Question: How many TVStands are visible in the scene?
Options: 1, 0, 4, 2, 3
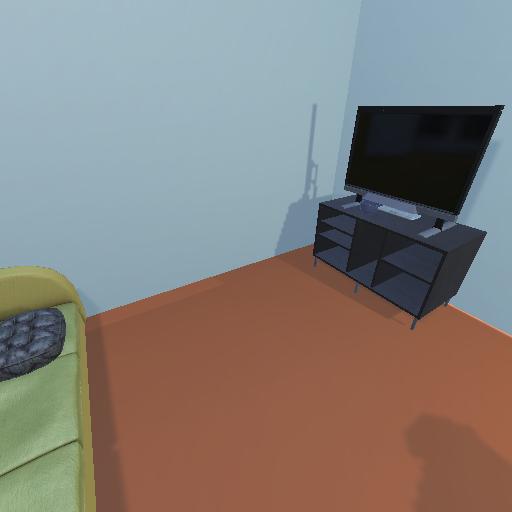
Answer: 1